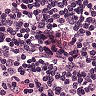
Metastatic tissue present: no